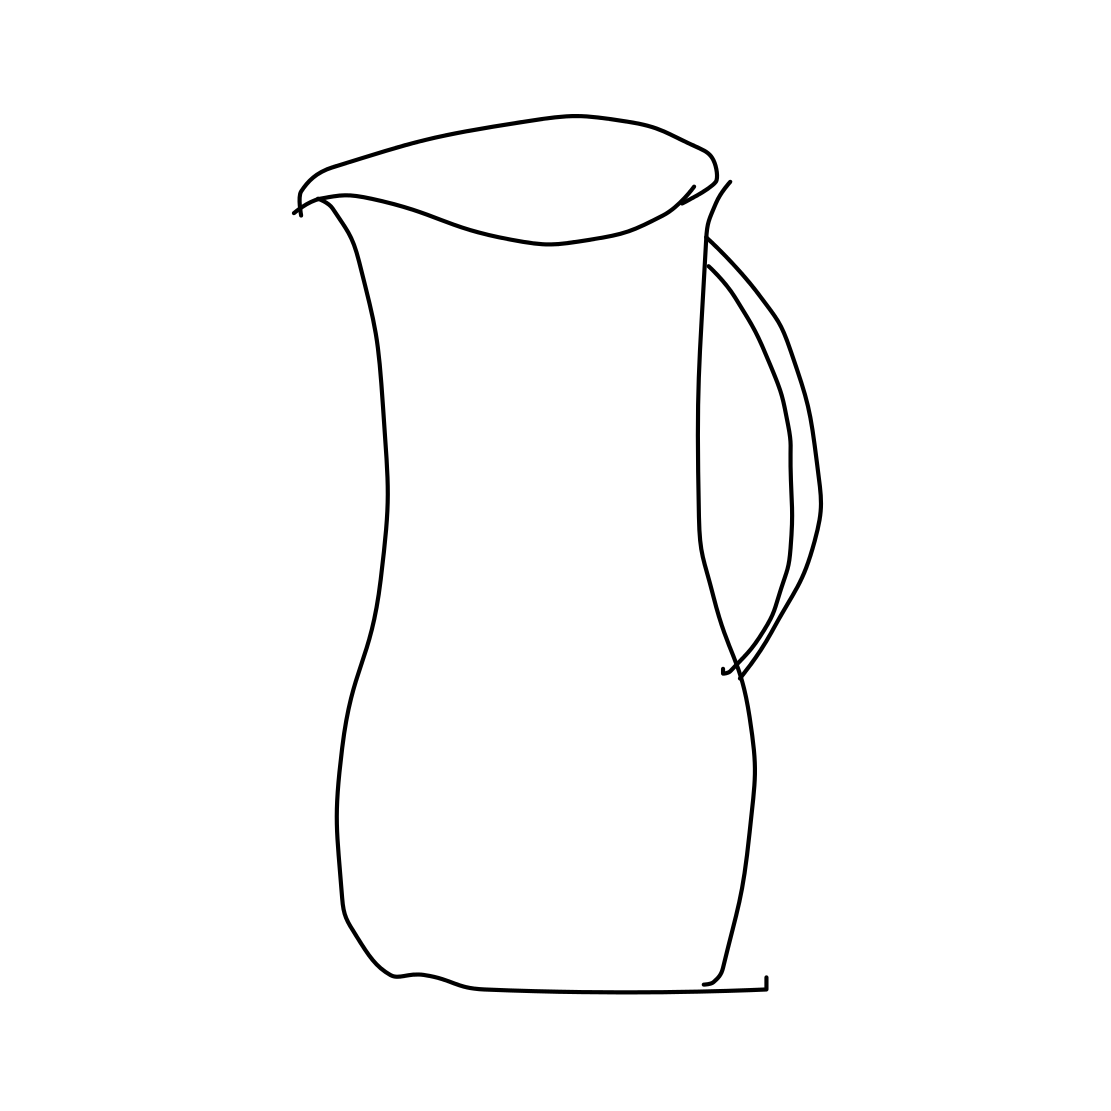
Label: mug